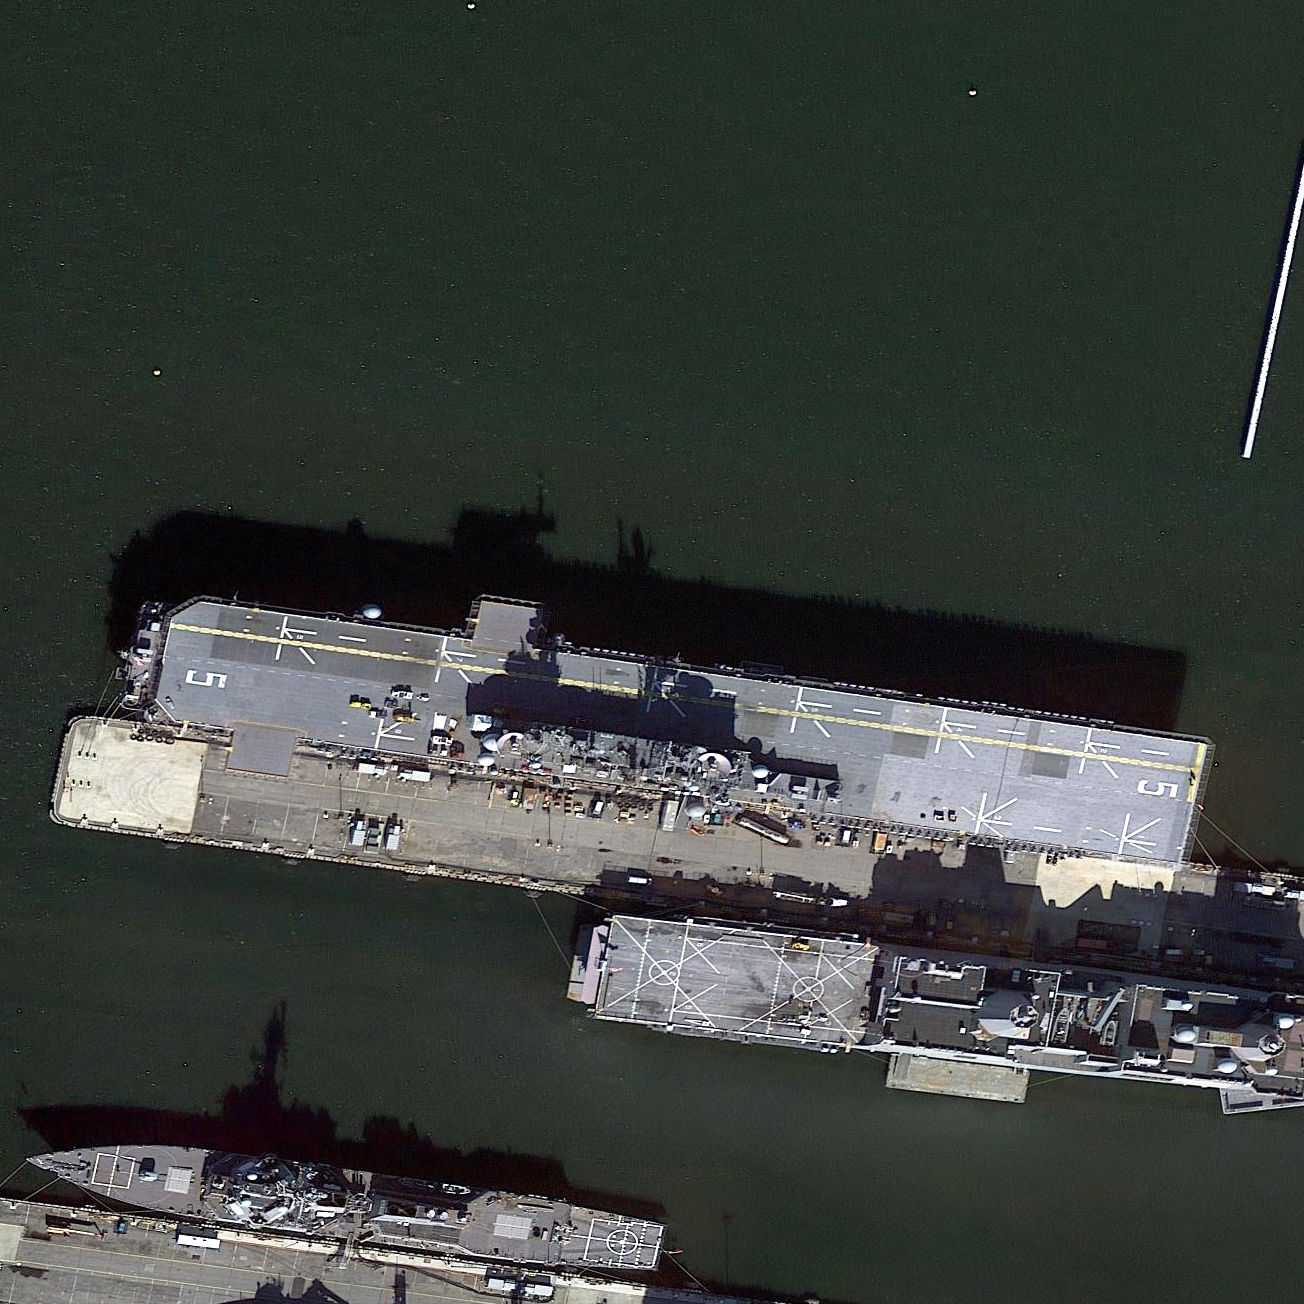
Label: assault